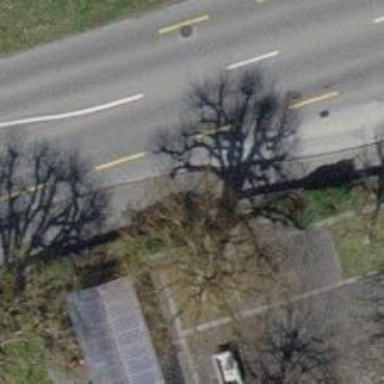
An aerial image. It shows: Asphalt sidewalk along the footway.